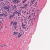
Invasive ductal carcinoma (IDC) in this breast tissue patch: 0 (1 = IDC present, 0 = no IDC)